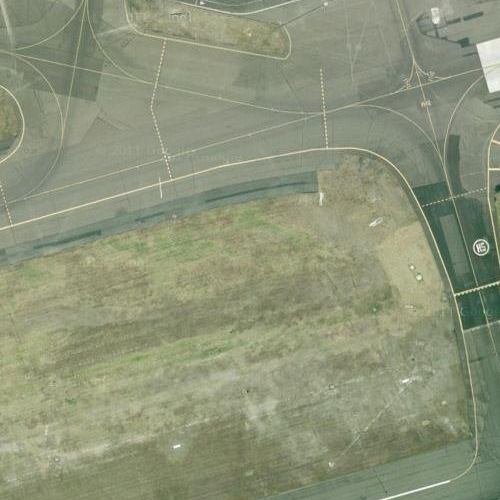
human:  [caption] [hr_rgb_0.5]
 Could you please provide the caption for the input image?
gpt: Some runways with some marking lines on while a lawn beside .

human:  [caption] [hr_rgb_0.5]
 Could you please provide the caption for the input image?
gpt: There are some curved runways with many marking lines on while a lawn beside .

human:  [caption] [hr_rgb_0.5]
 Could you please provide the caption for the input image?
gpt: There are some marking lines in the runways while a lawn beside .

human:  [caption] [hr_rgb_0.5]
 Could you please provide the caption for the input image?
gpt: Some curving runways with many marking lines on while a lawn beside .

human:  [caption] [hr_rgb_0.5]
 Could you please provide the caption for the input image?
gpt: Some marking lines are in the runways while lawns beside .